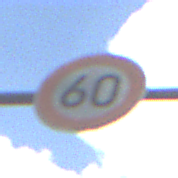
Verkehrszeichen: Geschwindigkeit60
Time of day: MorningAfternoon
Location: Outdoor (Suburban)
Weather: PartlyCloudy
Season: NotSpecified
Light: Natural